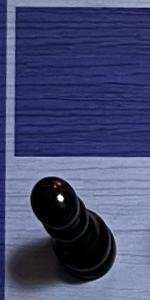
Label: Pawn_Black